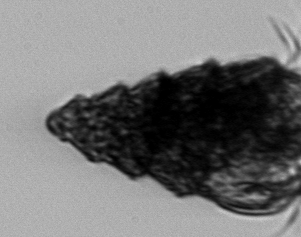
Label: Laboea_strobila